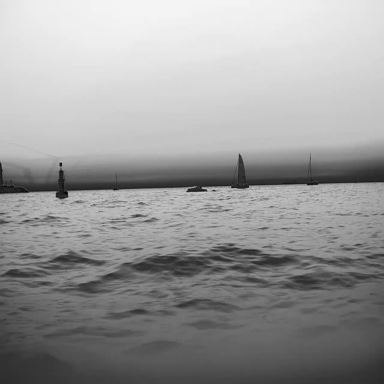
There are four objects shown in the infrared image, including a canoe, and three sailboats.